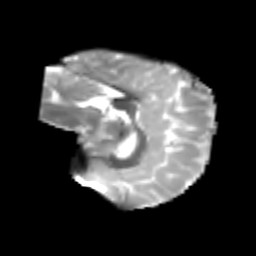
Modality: T2w
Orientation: sagittal
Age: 8
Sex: male
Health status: healthy